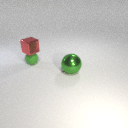
small green rubber sphere behind large green metal sphere